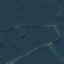
Land use / land cover: Forest